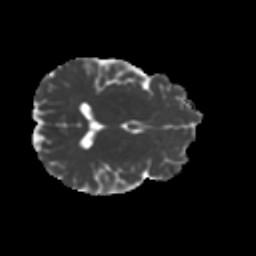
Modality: MD
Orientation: axial
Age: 30
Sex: female
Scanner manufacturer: ge
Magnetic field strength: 3 T
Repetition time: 7.8 s
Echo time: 0.0606 s